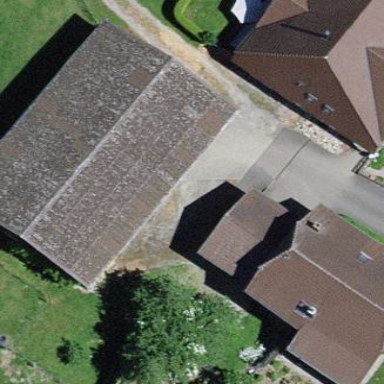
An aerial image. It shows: Garage.